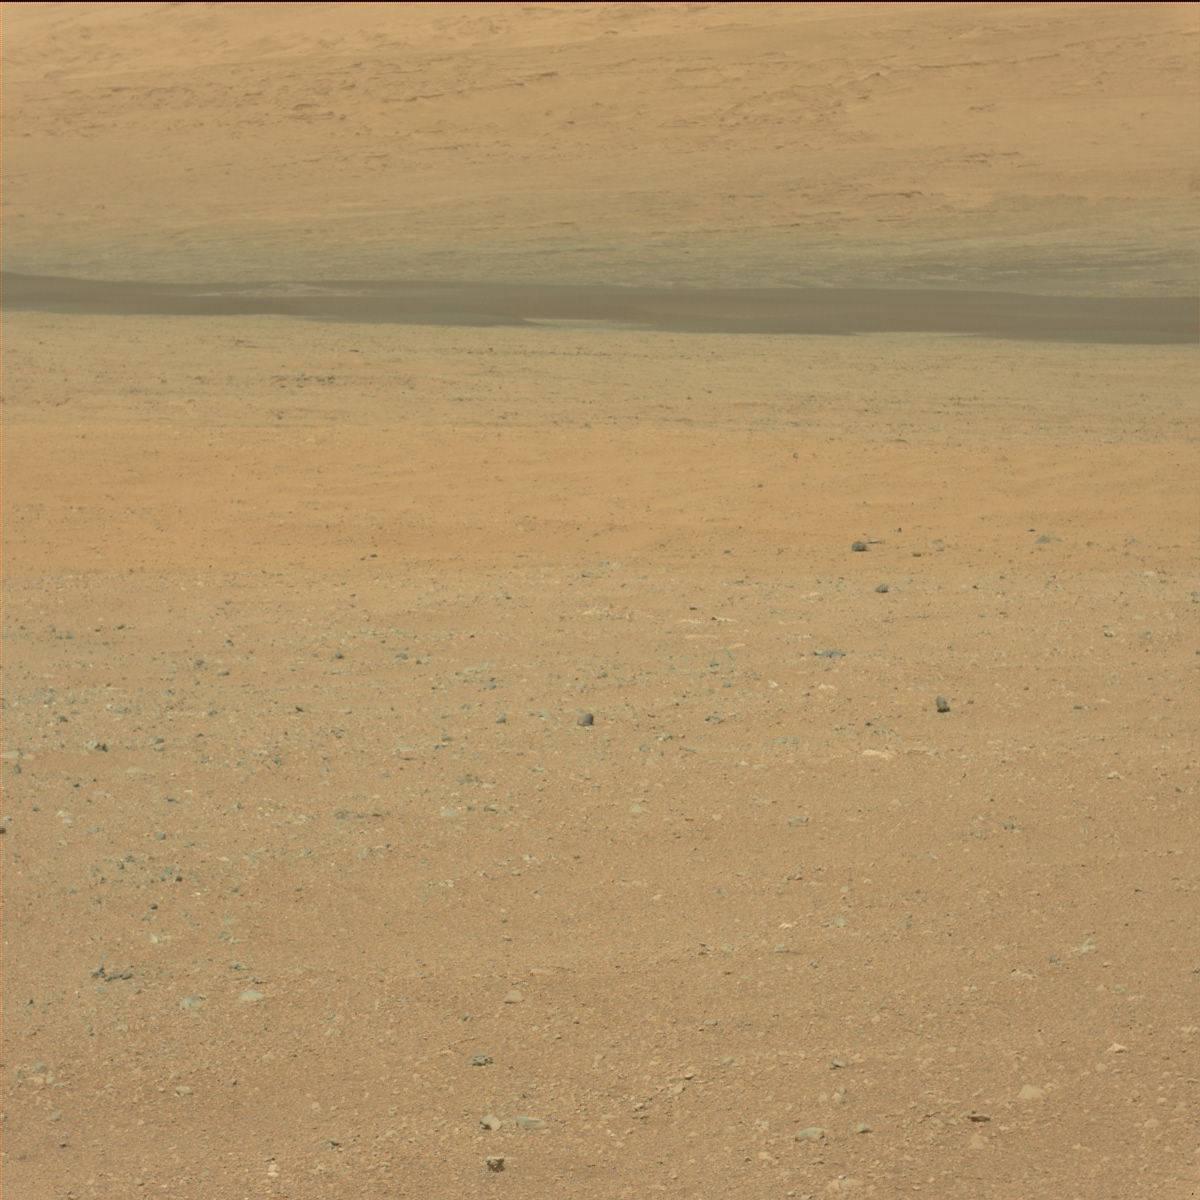
Terrain classes present: Ridge, Sand / Soil